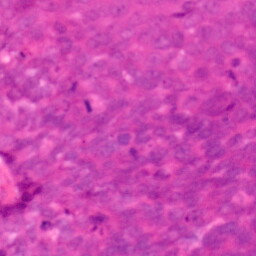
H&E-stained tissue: Colon